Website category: movie
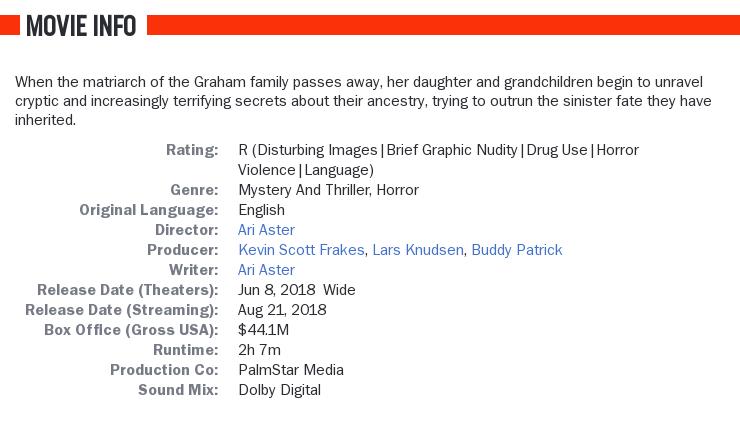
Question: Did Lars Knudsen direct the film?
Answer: no

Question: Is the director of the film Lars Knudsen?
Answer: no

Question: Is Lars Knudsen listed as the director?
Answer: no

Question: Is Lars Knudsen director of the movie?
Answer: no

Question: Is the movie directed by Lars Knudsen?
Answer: no

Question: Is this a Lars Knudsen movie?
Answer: no

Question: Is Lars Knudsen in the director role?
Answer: no

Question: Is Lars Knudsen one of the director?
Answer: no

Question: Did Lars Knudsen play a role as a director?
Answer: no

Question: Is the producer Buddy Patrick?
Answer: yes

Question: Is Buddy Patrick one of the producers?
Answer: yes

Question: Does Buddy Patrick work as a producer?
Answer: yes

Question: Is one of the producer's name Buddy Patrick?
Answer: yes

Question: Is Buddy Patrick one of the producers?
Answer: yes

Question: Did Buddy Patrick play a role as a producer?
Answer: yes

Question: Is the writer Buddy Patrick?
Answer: no

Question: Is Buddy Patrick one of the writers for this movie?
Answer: no

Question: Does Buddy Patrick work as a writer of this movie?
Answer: no

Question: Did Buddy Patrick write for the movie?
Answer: no

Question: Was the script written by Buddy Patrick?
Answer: no

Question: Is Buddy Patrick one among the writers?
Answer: no

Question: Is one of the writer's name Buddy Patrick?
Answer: no

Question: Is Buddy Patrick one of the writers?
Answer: no

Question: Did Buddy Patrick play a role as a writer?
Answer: no

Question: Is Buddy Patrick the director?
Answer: no

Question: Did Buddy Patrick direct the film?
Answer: no

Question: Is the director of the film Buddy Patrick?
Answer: no

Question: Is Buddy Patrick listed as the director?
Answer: no

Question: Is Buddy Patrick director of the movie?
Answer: no

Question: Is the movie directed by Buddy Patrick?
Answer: no

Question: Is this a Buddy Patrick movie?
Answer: no

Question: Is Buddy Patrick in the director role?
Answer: no

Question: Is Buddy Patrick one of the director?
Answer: no

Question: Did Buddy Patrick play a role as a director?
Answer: no